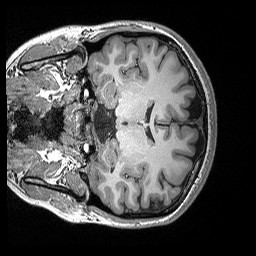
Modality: T1w
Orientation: coronal
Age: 24
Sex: female